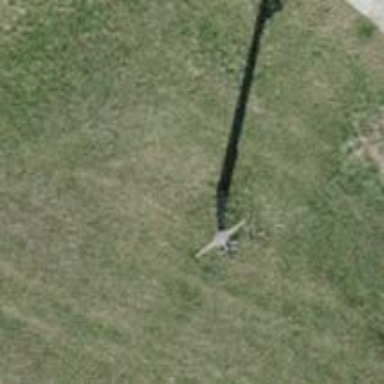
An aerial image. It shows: Concrete power pole.